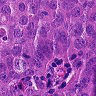
Metastatic tissue present: yes